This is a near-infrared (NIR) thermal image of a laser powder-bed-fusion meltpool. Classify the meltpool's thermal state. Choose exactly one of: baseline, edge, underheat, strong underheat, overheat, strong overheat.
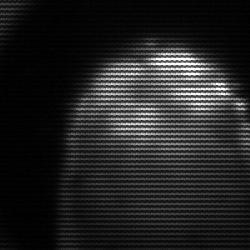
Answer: edge